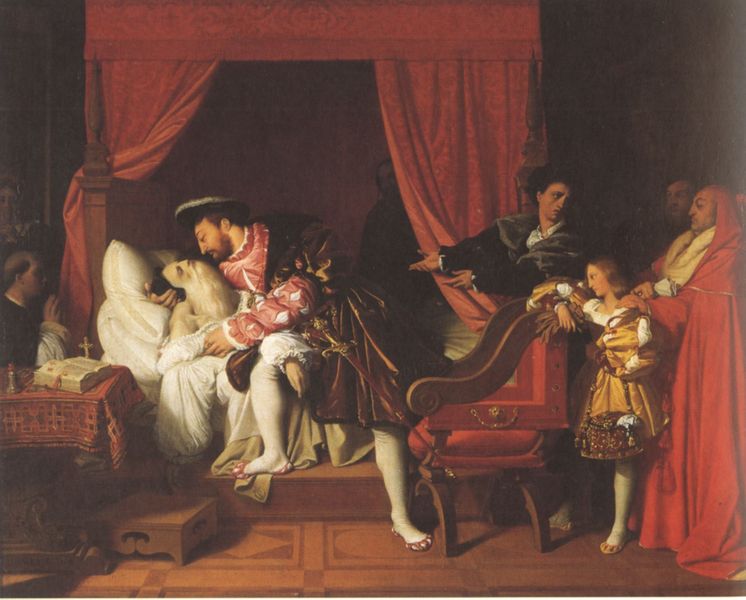
Titel: Tod Leonardo Da Vincis
Künstler: Jean-Auguste-Dominque Ingres
Institution: Paris, Musée du Petit Palais
Schlagwörter: mann, männer, stuhl, tisch, rot, malerei, bibel, tod, trauer, sessel, adel, kind, bett, korb, buch, kreuz, schwert, fürst, pfarrer, priester, strumpfhosen, himmelbett, pater, sterbebett, sesseö